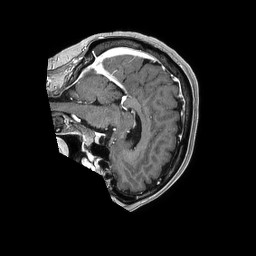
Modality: T1w
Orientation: sagittal
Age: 72
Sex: female
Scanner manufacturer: philips
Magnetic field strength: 1.5 T
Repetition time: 0.007564 s
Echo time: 0.003443 s